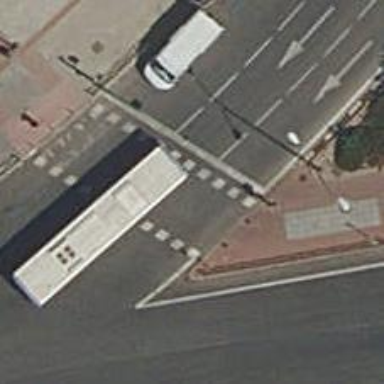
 there are traffic signals and zebra crossing."